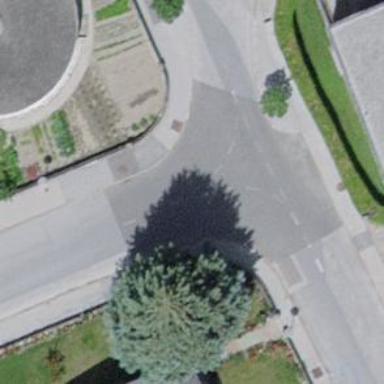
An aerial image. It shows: Unmarked crossing on footway.